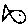
Label: fish